I will show an image sequence of human cooking. I have annotated the images with numbered circles. Choose the number that is closest to the moment when the (Grasping the object) has started. You are a five-time world champion in this game. Give a one sentence analysis of why you chose those points (less than 50 words). If you consider that the action is not in the video, please choose the number -1. Provide your answer at the end in a json file of this format: {"points": []}
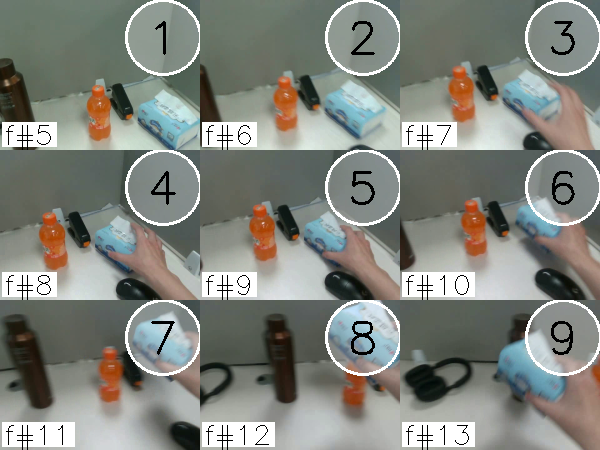
Frame 5 shows the clearest moment of hand-object contact.
{"points": [5]}